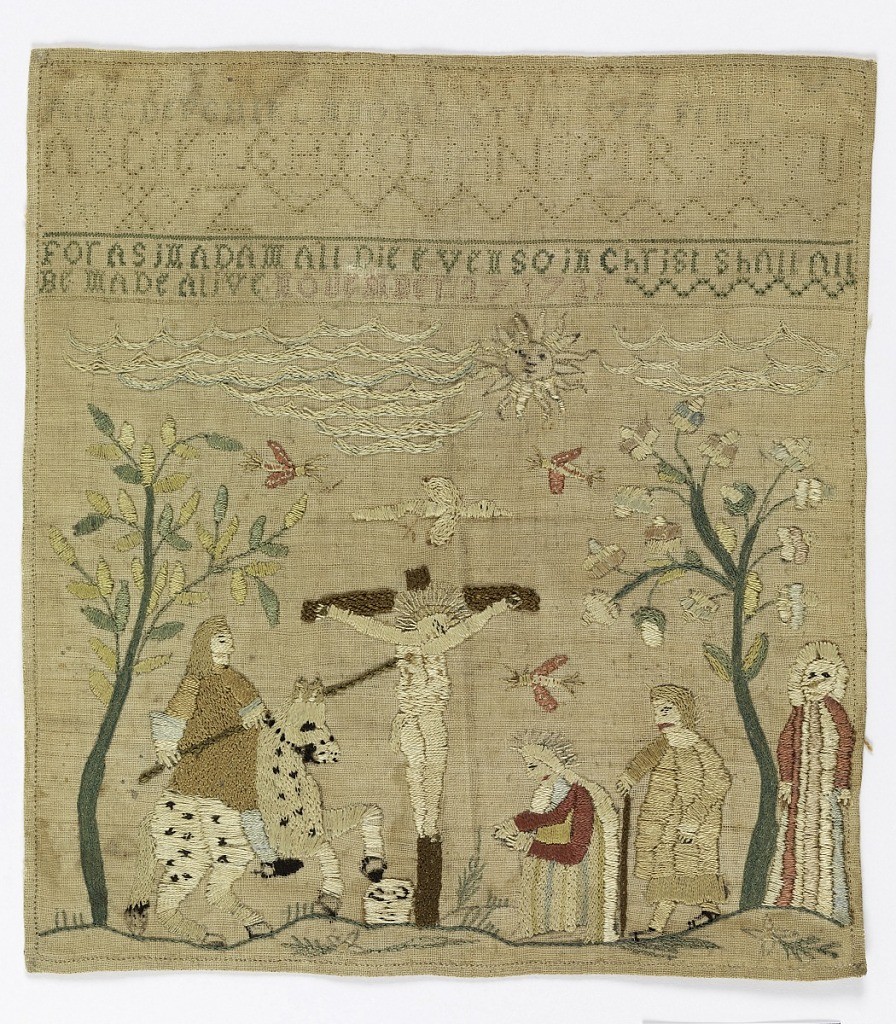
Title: Sampler
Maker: Sarah Fenn, English
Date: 1721
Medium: silk embroidery on linen foundation Technique: embroidered in cross, eye, chain, satin, stem, and back stitches on plain weave foundation
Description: Bands of alphabets (without the letter J) followed by the inscription Sarah Fenn and a verse:
For as in Adam all die
Even so in Christ shall all be
made alive
With a large picture of the crucifixion at the bottom.